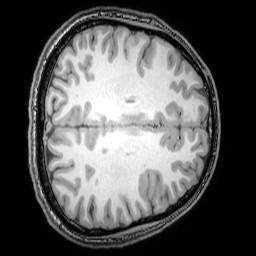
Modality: T1w
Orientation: axial
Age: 24
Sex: male
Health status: healthy
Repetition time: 0.081 s
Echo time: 0.037 s